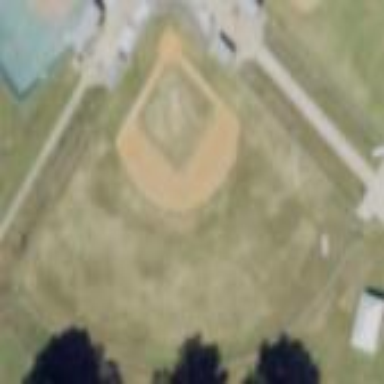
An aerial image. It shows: Baseball pitch for leisure and sports activities.